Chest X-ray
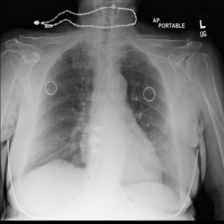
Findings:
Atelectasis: negative
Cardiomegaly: negative
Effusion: negative
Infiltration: negative
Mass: negative
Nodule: negative
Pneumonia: negative
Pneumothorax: negative
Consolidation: negative
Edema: negative
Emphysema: negative
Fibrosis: negative
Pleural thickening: negative
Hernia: negative